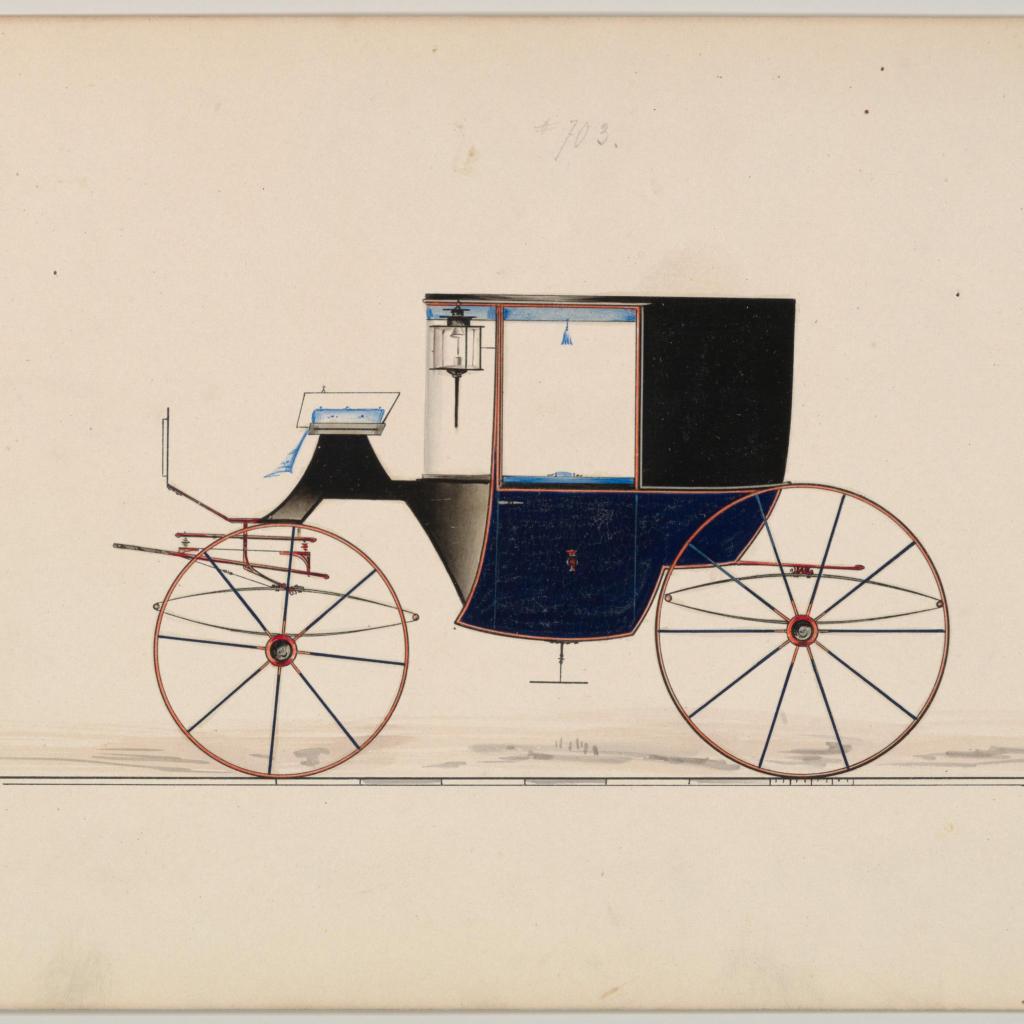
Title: Design for Coupé (unnumbered)
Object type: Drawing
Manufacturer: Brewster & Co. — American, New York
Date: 1850–70
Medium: Pen and black in, watercolor and gouache, with gum arabic
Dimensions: sheet: 6 x 9 in. (15.2 x 22.9 cm)
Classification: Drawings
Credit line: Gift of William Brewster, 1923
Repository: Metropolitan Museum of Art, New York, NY